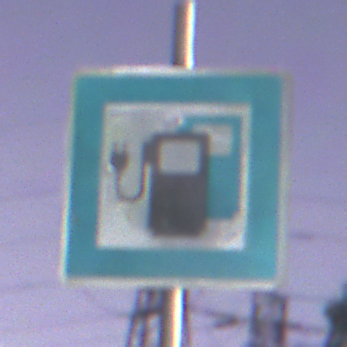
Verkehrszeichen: LadestationFuerElektrofahrzeuge
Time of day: Night
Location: Outdoor (Suburban)
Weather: PartlyCloudy
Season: NotSpecified
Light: Artificial